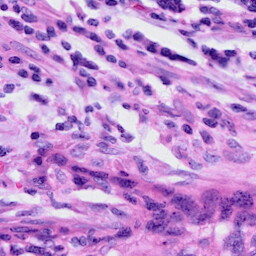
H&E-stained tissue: Cervix